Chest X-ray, AP view. Patient: 81 years old, sex F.
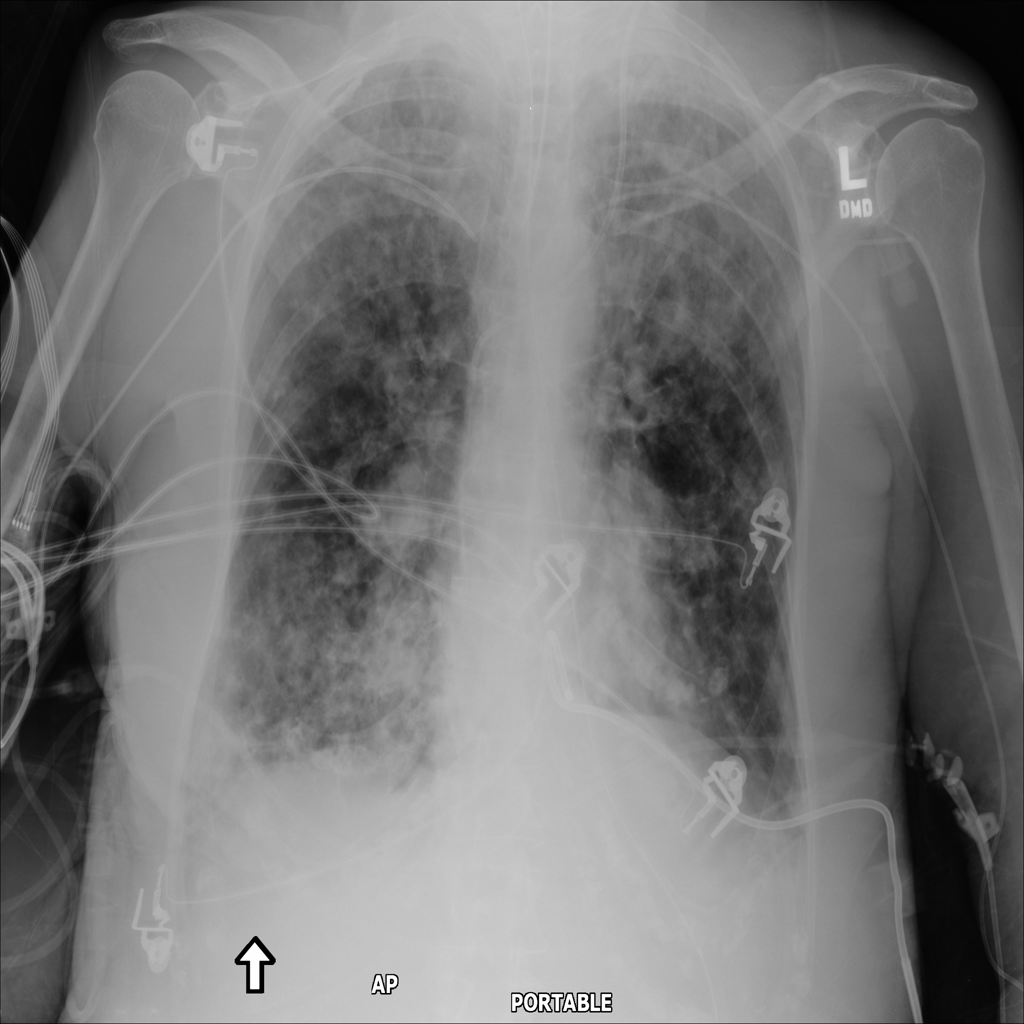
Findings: Infiltration, Nodule